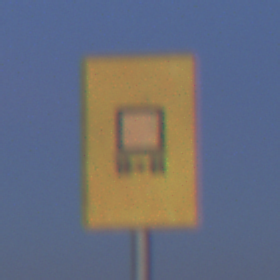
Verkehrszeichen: KennzeichnungspflichtigeFahrzeugeGefaehrlicheGueterOhnePfeilsymbol
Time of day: SunriseSunset
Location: Outdoor (Nature)
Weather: Clear
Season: NotSpecified
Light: Natural